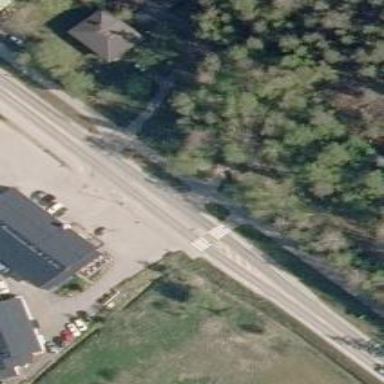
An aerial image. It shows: Asphalt cycleway.